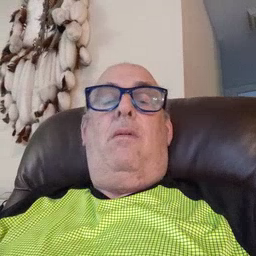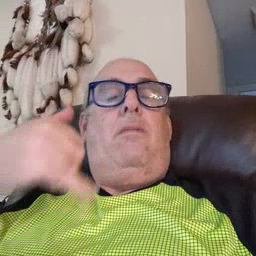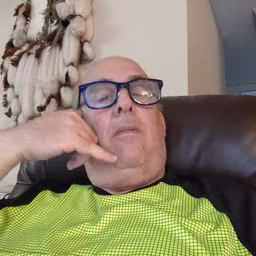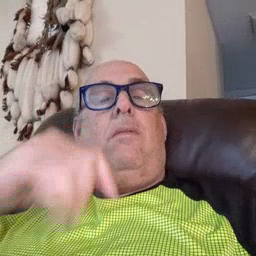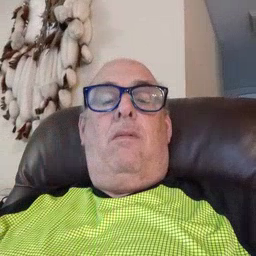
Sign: callonphone